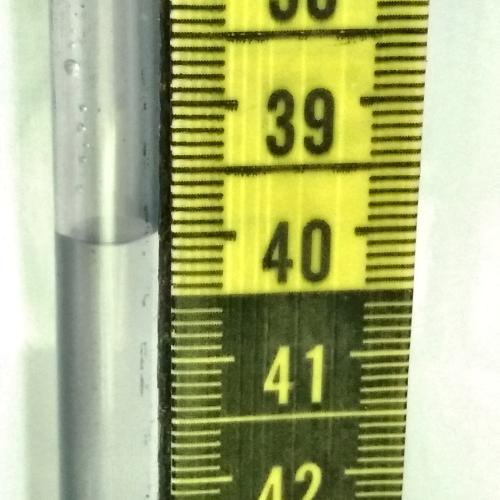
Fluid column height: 40.0 cm